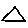
Label: triangle